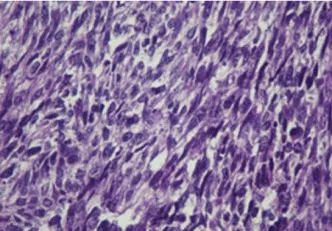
(A) H&E section from tumor show malignant spindle cells with hyperchromatic nuclei.
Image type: pathology (h&e)